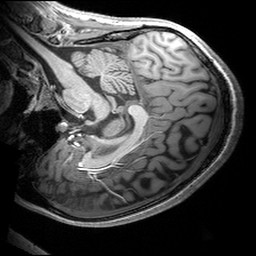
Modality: T1w
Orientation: sagittal
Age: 23
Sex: female
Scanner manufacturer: siemens
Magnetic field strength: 3 T
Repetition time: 2.53 s
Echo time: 0.00299 s